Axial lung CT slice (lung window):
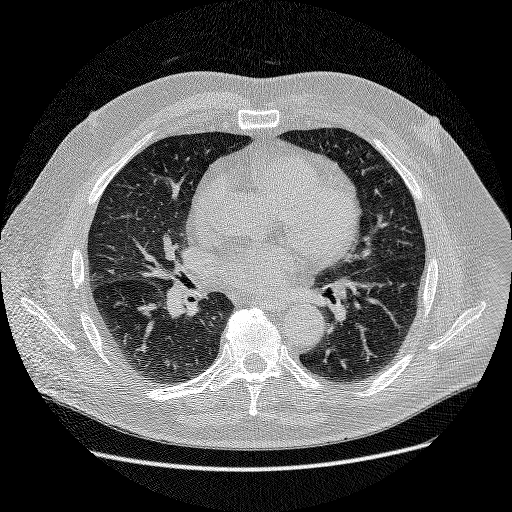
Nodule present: no